Question: I am using a custom view and there is a UIButton in it but it is not working. Of course the button is inside the custom view. It's driving me crazy. I tried by self.isUserInteractionEnabled = YES;, but getting an error "No setter method 'setIsUserInteractionEnabled:' for assignment". Can anyone help...
My header file...
'''
#import <Foundation/Foundation.h>
#import "Clone.h"
@class UICloneInfoView;
@interface UICloneInfoView : UIImageView
{
Clone *clone;
}
@property(nonatomic, retain) Clone *clone;
@property(nonatomic, retain) UIButton *button;
@property(nonatomic, retain) UILabel *infoLabel;
// set a clone to show information on the bar
- (void)setClone:(Clone *)aClone;
@end
'''
Here is the .m file...
'''
#import "UICloneInfoView.h"
#define DEFAULT_HEIGHT_VIEW 90.0f
#define DEFAULT_WIDTH_VIEW 819.0f
#define DEFAULT_BUTTON_SIZE 40.0f
@implementation UICloneInfoView
@synthesize clone = _clone;
@synthesize button = _button;
@synthesize infoLabel = _infoLabel;
- (id)initWithImage:(UIImage *)image
{
self = [super initWithImage:image];
if (self) {
// init somthing
// init info label
_infoLabel = [[UILabel alloc] initWithFrame:CGRectMake(10.0f, 5.0f, DEFAULT_WIDTH_VIEW - 80.0f, DEFAULT_HEIGHT_VIEW)];
_infoLabel.backgroundColor = [UIColor clearColor];
_infoLabel.font = [UIFont boldSystemFontOfSize:13.0f];
_infoLabel.lineBreakMode = UILineBreakModeCharacterWrap;
_infoLabel.numberOfLines = 3;
// init button
_button = [UIButton buttonWithType:UIButtonTypeRoundedRect];
_button.frame = CGRectMake(_infoLabel.frame.origin.x + _infoLabel.frame.size.width + 10.0f, (self.frame.size.height/2), DEFAULT_BUTTON_SIZE, DEFAULT_BUTTON_SIZE);
[_button setTitle:@"1" forState:UIControlStateNormal];
[_button addTarget:self action:@selector(buttonAction:) forControlEvents:UIControlEventTouchUpInside];
[self addSubview:_button];
}
return self;
}
- (void)setClone:(Clone *)aClone
{
_clone = aClone;
// set label text
_infoLabel.text = [NSString stringWithFormat:@"Start Line: %d End Line: %d nLines: %d pcid: %d
File: %@", _clone.startLine, _clone.endLine, _clone.endLine - _clone.startLine + 1, _clone.pcid, _clone.sourcePath];
// adjust the label with new height
CGSize expectedLabelSize = [_infoLabel.text sizeWithFont:_infoLabel.font constrainedToSize:_infoLabel.frame.size lineBreakMode:_infoLabel.lineBreakMode];
CGRect newFrame = _infoLabel.frame;
newFrame.size.height = expectedLabelSize.height;
_infoLabel.frame = newFrame;
// add _infoLabel to view
[self addSubview:_infoLabel];
}
- (void)buttonAction:(id)sender
{
NSLog(@"%@", ((UIButton*)sender).titleLabel.text);
}
@end
'''
Here is a snapshot

Thanks in advance.
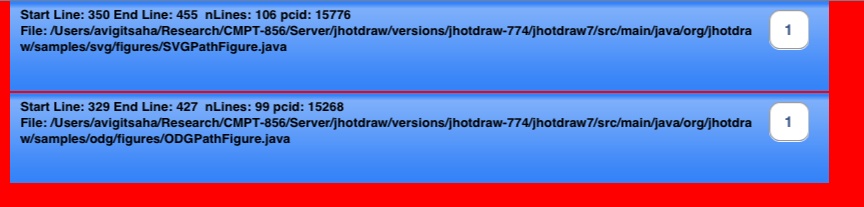
Answer: UIImageView has userInteractionEnabled set to NO by default. You are adding the button as a subview to the image view. You should set it to YES.